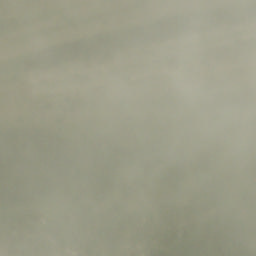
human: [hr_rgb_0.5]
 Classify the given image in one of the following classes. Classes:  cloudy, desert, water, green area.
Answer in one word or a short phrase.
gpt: cloudy